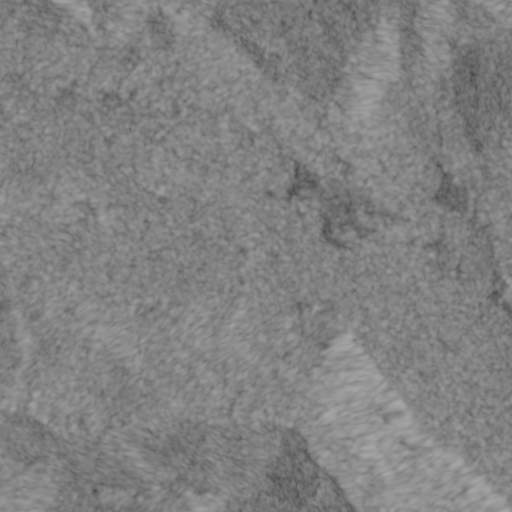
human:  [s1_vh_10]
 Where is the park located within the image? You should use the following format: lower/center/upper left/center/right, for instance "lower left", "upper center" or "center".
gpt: The park is located in the upper of the image.
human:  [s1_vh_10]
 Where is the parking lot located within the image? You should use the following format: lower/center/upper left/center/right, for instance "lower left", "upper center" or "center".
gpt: The parking lot is located in the upper center of the image.
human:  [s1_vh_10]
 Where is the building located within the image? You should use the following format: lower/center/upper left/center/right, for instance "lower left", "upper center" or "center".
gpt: The building is located in the center of the image.
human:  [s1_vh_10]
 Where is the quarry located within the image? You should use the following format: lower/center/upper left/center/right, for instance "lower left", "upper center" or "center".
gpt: There is no quarry in the image.

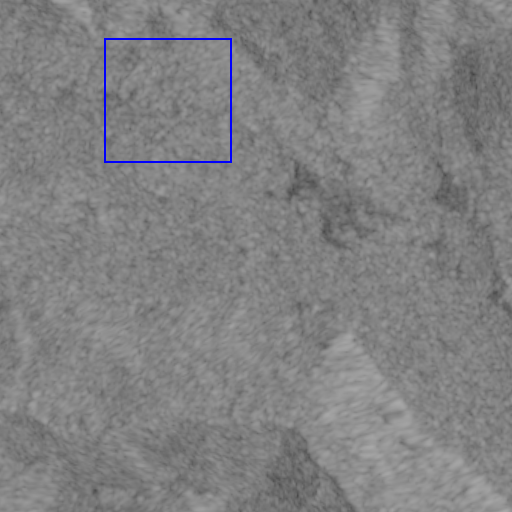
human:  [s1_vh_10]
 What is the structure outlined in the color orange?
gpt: There is no orange outline.
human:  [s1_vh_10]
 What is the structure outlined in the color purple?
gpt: There is no structure outlined in purple.